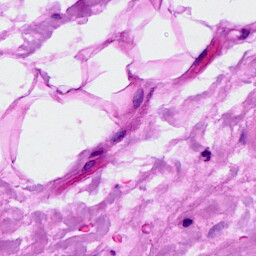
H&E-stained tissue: Breast